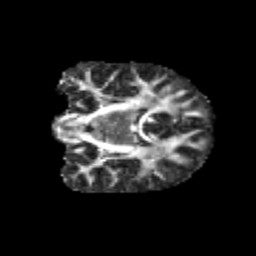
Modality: FA
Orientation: coronal
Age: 11
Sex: male
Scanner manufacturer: siemens
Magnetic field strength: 3 T
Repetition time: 3.8 s
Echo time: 0.07 s